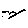
Label: bird